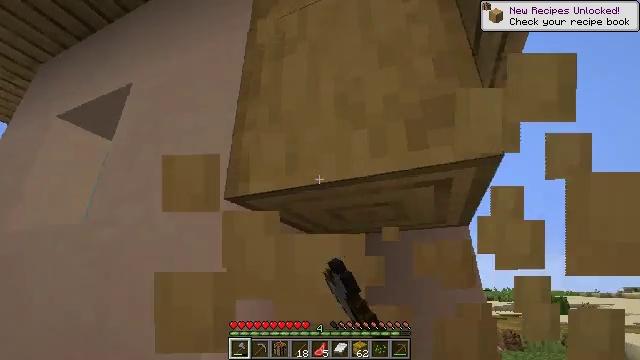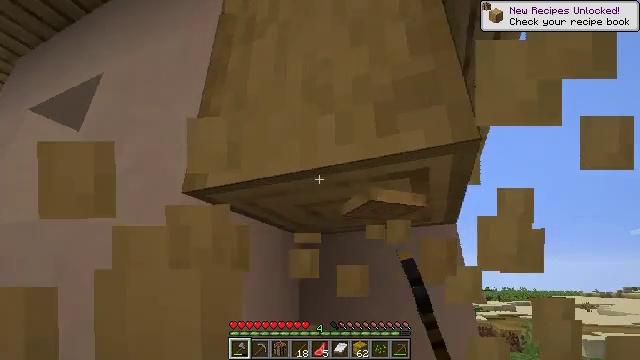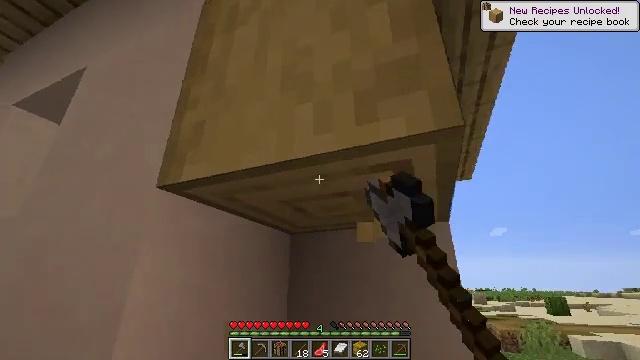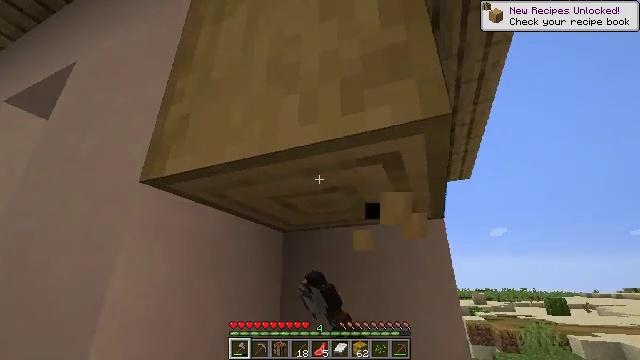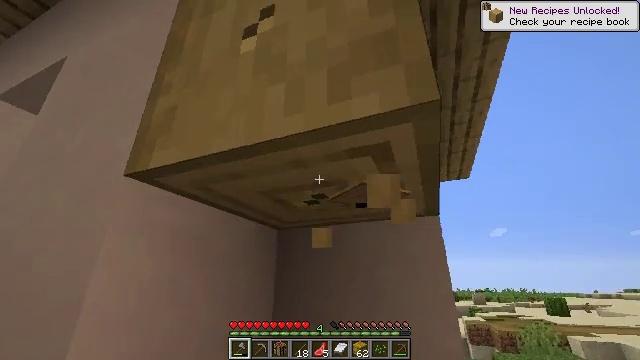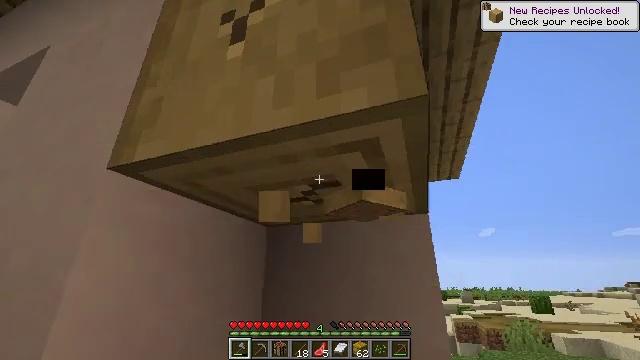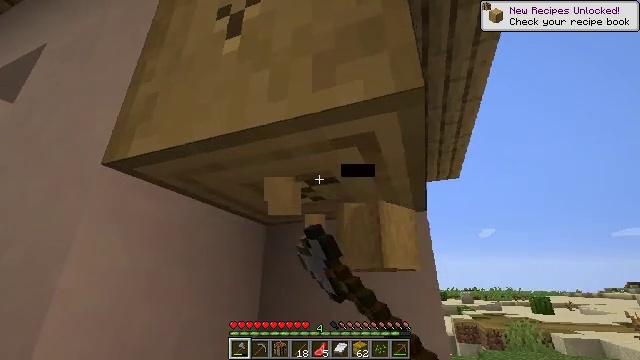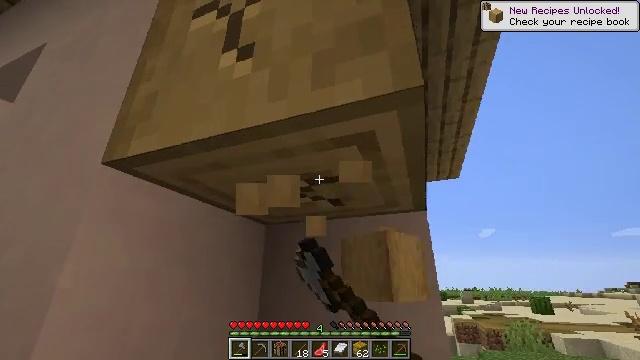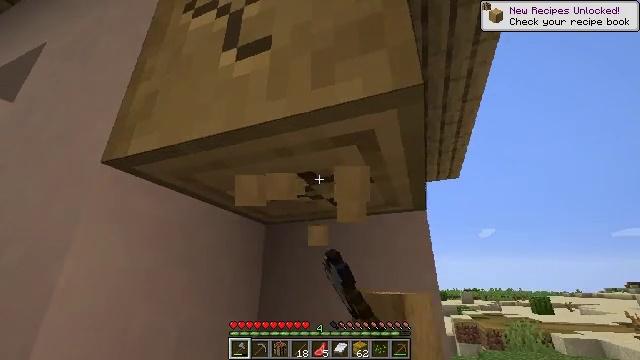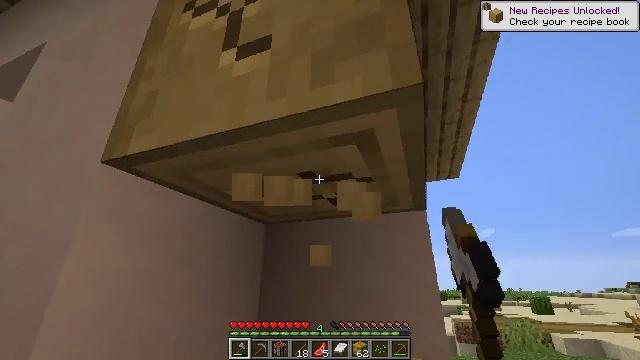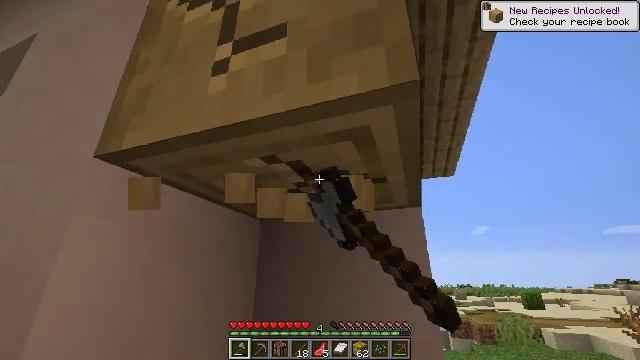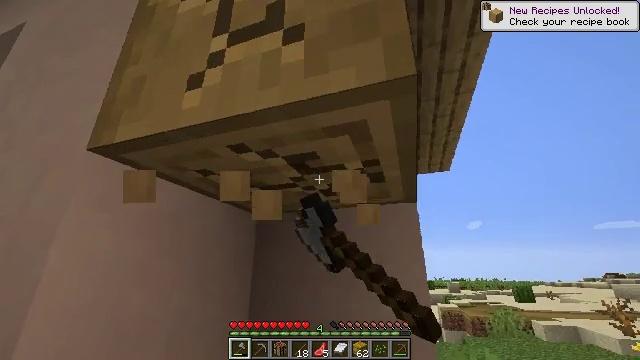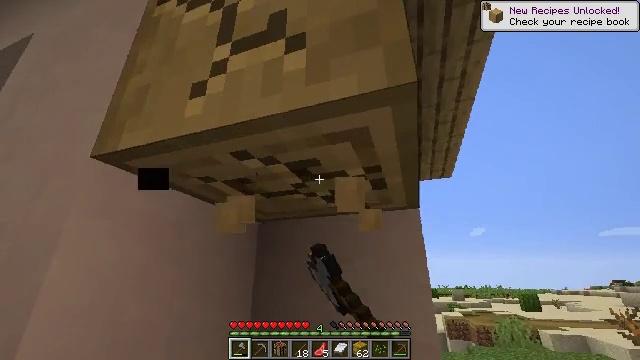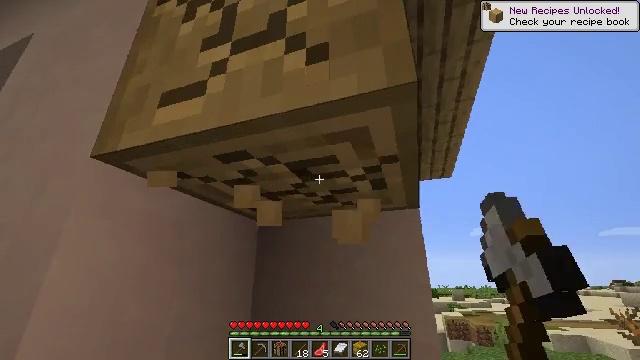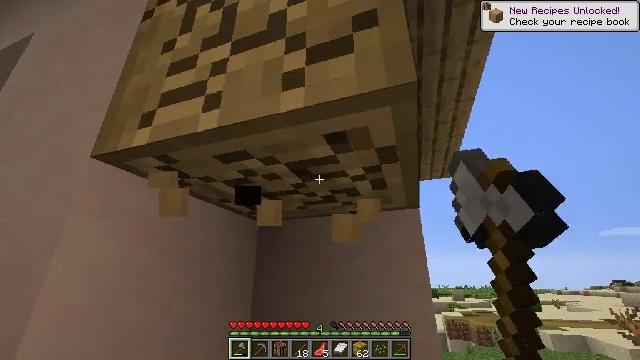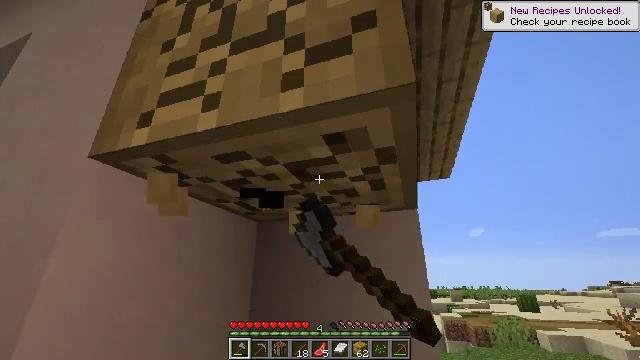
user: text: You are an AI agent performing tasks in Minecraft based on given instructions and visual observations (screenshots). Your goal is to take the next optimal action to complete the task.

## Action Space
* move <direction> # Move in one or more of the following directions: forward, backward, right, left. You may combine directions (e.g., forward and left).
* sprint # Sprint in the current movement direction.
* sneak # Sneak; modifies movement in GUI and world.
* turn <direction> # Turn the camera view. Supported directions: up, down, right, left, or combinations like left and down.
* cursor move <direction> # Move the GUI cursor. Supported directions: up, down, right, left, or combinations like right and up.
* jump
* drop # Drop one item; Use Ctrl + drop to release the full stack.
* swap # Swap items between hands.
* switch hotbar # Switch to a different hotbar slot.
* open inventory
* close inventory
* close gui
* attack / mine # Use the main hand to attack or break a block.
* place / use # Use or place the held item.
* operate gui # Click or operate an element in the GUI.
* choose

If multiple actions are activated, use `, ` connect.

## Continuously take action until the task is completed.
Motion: motion action
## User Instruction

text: Gather stripped oak log from a tree.
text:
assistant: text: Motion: attack / mine
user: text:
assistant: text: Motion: attack / mine
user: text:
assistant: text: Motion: attack / mine
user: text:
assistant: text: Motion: attack / mine
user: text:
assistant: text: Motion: turn right, attack / mine
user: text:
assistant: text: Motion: attack / mine
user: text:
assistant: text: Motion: attack / mine
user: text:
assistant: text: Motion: attack / mine
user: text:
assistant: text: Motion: attack / mine
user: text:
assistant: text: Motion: attack / mine
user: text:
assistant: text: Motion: turn down, attack / mine
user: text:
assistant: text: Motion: turn up, attack / mine
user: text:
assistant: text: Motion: attack / mine
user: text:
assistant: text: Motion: attack / mine
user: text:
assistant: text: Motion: attack / mine
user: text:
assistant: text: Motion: attack / mine
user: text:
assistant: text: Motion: attack / mine
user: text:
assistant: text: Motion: attack / mine
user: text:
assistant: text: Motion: move forward, turn up, attack / mine
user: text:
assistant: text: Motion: move forward, turn left and up, attack / mine
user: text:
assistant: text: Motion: move forward, turn left and up, attack / mine
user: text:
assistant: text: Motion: move forward and move right, turn left and up, attack / mine
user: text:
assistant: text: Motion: move forward and move right, turn left and up, attack / mine
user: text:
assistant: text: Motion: move forward and move right, turn left and up, attack / mine
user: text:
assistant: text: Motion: move forward, turn up, attack / mine
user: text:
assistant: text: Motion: attack / mine
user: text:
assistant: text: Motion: turn up, attack / mine
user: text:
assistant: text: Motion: turn left and up, attack / mine
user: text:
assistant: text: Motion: attack / mine
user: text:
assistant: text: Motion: attack / mine